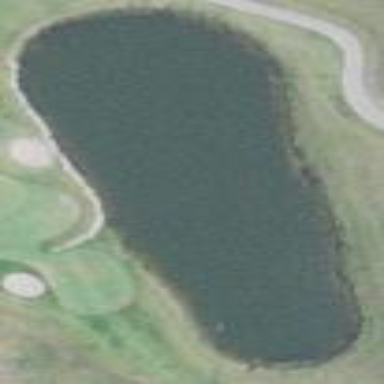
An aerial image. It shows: Water hazard on golf course.